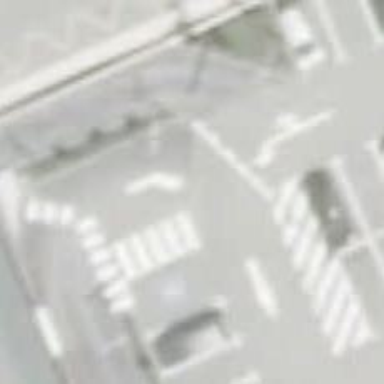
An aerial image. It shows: Asphalt parking aisle designated as service road.